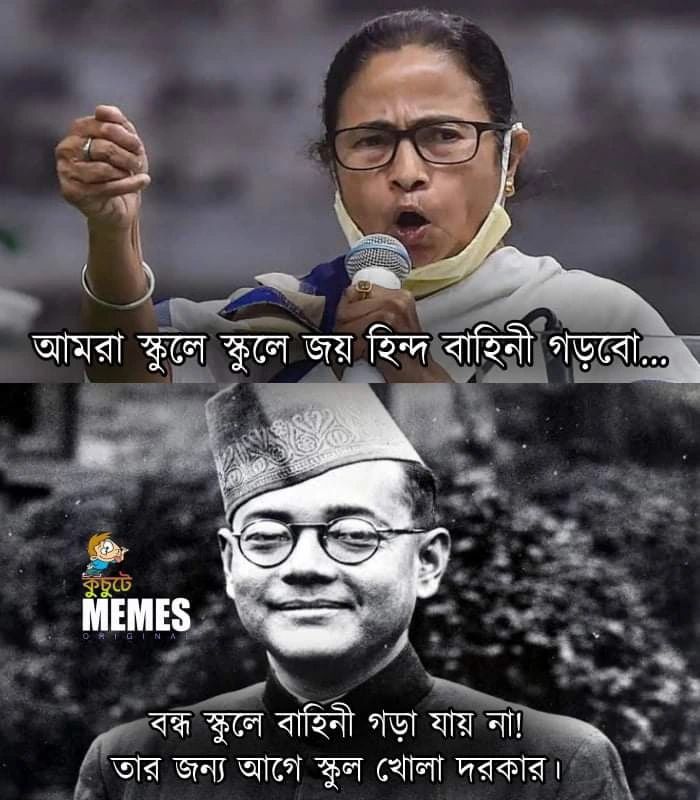
Text: আমরা স্কুলে স্কুলে জয় হিন্দ বাহিনী গড়বো... বন্ধ স্কুলে বাহিনী গড়া যায় না! তার জন্য আগে স্কুল খোলা দরকার !
Label: Hate
Hate category: Political
Targeted group: Organization